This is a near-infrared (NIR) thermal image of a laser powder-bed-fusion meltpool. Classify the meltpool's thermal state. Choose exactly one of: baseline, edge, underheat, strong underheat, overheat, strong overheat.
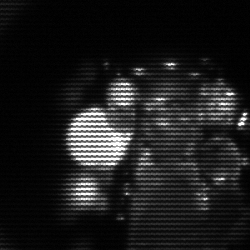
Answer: baseline